Question: I have a textarea which I still find ugly to deal with. I have done all the decorations to it but still have some issues with it.
The glow and the border won't still go away and it is annoying. Is it the 'form-control' class? I removed it and I nearly fainted.
1. Are there any risk/compatibility issues in using div to get user data instead of textarea?
2. How do I actually make a textarea look quiet, soft and flexible? No border, no glow, no vertical/horizontal scrolls, no nothing. Just a plain whitespace for me to tweak.
:
'''
<div class = 'comment_wrapper'>
<textarea class="commment_content form-control" rows = '1' placeholder=""></textarea>
<button class="post_cs btn btn-xs" name = "update" type="submit">Comment</button>
<button class="post_cs btn btn-xs" name = "sms" type="submit">Cancel</button>
</div>
<div class = 'comment_wrapper'>
<div class='commment_content' contentEditable = 'true'>
</div>
<button class="post_cs btn btn-xs" name = "update" type="submit">Comment</button>
<button class="post_cs btn btn-xs" name = "sms" type="submit">Cancel</button>
</div>
'''
:
'''
textarea{ #have tried class commment_content
border: none;
overflow: auto;
outline: 0; #have tried none
-webkit-box-shadow: none;
-moz-box-shadow: none;
box-shadow: none;
}
'''
All I need to take 'div' home is to set its 'contentEditable' to 'True'.

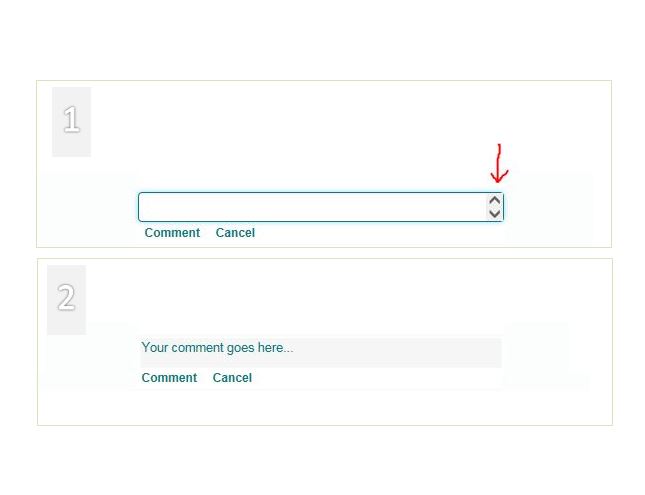
Answer: You need to override bootstrap styling from '.form-control'
Change your css to this:
'''
textarea{
outline: none;
border: none !important;
-webkit-box-shadow: none !important;
-moz-box-shadow: none !important;
box-shadow: none !important;
}
'''
And you will remove the outline, border and glow from you textarea.